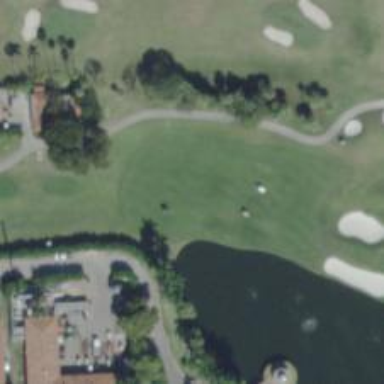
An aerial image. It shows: View of golf hole.